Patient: sex M, age 61
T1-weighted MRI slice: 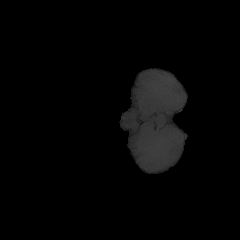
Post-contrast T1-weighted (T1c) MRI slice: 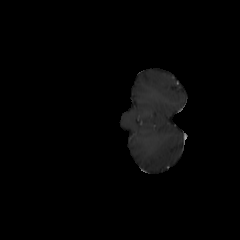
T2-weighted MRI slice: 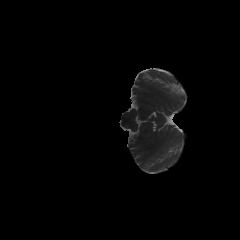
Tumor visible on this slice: no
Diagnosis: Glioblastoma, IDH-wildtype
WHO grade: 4